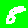
Digit: 8